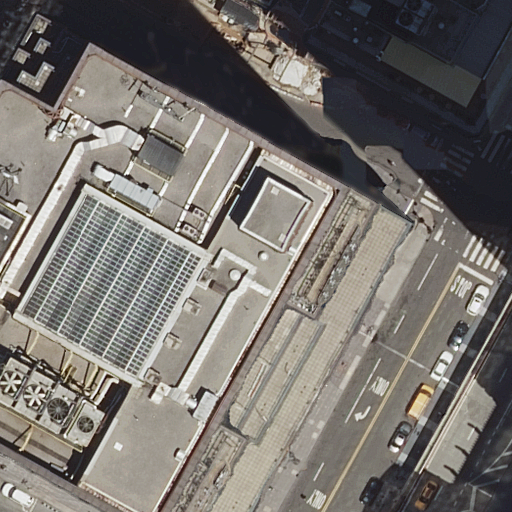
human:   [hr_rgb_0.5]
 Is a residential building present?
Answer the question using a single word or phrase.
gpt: yes

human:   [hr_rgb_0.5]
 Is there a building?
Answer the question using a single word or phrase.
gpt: yes

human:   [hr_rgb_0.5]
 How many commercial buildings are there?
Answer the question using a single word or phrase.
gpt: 0

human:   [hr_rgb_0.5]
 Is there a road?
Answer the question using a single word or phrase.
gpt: yes

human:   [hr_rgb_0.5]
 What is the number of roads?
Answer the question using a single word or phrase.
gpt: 4

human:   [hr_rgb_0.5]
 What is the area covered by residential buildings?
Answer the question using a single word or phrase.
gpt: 6221m2

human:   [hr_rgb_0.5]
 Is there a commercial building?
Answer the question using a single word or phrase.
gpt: no

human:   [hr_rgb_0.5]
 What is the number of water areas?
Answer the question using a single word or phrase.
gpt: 0

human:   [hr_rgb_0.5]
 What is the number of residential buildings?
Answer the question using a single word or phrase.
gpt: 3

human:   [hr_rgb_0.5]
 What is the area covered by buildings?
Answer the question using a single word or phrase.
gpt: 6231m2

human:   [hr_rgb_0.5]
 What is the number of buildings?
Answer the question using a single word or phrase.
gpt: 4

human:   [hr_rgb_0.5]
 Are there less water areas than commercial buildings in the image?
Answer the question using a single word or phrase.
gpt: no

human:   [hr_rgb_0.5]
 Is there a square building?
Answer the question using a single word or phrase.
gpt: no

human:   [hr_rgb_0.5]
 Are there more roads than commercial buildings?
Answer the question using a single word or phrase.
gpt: yes

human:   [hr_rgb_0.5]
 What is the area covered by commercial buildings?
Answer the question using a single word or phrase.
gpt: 0m2

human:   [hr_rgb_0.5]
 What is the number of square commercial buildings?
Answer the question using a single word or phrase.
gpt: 0

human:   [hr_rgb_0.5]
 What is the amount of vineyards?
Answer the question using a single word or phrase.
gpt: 0

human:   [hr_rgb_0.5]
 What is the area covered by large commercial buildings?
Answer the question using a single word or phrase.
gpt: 0m2

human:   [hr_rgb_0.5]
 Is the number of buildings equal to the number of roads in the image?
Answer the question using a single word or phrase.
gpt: yes

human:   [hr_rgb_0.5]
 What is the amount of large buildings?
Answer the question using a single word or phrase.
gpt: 2

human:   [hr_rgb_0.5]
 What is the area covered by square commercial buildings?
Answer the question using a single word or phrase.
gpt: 0m2

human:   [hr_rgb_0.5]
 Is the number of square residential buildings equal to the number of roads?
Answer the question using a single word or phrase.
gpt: no

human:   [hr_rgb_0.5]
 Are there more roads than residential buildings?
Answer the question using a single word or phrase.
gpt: yes

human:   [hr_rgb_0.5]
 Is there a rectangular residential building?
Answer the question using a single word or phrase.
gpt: yes

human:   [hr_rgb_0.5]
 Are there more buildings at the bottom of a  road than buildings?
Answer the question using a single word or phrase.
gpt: no

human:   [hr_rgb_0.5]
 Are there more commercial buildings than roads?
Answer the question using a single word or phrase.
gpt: no

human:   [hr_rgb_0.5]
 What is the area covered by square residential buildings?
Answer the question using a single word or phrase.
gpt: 0m2

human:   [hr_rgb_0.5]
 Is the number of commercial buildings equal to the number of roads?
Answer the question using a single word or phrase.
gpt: no

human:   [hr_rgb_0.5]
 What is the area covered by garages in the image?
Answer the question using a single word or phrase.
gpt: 0m2

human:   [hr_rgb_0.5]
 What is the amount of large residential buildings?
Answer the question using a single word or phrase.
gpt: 2

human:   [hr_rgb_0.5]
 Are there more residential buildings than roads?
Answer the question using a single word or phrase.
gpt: no

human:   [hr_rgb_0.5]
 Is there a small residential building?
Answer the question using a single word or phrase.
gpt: yes

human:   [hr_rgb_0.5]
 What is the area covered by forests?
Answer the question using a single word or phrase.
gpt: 0m2

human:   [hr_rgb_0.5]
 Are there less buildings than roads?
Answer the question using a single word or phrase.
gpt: no

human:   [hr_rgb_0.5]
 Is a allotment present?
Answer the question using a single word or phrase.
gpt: no

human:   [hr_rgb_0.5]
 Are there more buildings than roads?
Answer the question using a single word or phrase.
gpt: no

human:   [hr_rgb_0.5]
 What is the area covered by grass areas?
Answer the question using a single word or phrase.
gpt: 0m2

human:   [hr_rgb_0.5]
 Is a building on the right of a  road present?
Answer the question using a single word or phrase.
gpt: yes

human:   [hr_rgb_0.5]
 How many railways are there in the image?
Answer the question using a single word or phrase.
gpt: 0

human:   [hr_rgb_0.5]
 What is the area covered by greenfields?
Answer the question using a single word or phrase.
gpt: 0m2

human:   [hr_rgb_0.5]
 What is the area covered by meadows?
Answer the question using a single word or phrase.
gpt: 0m2

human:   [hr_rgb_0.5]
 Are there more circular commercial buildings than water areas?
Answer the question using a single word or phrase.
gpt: no

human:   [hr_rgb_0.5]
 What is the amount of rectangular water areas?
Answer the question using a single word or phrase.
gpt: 0

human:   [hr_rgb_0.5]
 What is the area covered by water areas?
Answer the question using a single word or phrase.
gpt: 0m2

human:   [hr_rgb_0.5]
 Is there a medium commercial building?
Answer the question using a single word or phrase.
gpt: no

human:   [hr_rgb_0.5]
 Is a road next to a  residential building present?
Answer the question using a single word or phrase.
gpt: yes

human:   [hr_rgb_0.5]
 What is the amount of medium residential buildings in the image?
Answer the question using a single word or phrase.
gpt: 0

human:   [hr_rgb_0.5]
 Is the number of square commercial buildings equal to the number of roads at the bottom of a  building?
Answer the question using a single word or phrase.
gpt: no

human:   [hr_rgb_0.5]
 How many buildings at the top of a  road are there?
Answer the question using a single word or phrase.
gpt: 2

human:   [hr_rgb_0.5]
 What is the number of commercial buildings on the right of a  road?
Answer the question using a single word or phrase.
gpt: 0

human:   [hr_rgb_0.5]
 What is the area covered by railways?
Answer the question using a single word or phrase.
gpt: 0m2

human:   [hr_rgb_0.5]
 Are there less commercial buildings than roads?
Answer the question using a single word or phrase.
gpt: yes

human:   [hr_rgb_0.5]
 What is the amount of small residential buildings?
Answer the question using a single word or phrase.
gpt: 1

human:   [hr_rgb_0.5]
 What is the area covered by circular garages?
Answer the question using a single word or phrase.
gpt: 0m2

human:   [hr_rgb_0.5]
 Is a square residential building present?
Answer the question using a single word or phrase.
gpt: no

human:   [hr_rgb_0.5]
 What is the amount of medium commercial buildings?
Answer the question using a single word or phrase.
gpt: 0

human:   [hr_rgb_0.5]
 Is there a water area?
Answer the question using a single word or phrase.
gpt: no

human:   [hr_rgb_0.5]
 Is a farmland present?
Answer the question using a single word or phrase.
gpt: no

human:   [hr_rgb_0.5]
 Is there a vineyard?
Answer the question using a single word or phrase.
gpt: no

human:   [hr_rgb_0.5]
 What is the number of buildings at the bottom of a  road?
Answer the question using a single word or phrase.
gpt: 1

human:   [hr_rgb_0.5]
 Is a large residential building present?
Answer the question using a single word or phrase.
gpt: yes

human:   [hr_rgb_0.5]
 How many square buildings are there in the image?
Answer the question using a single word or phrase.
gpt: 0

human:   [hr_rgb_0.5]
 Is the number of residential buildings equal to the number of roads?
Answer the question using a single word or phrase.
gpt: no

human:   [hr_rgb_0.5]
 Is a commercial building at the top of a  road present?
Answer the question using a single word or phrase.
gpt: no